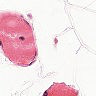
Metastatic tissue present: no